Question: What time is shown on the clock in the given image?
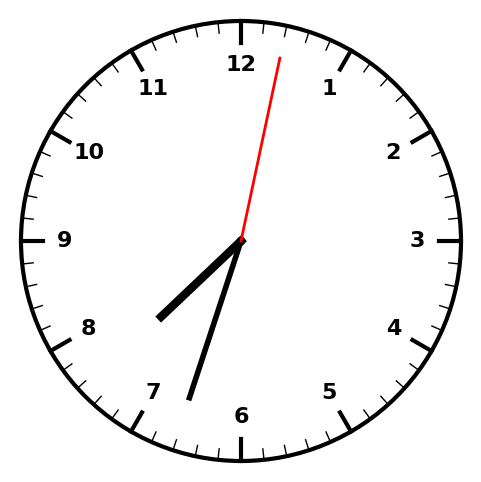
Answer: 07:33:02